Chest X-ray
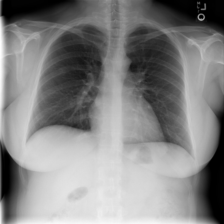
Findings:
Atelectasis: negative
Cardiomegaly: negative
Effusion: negative
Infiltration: negative
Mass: negative
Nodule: negative
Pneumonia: negative
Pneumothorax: negative
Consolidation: negative
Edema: negative
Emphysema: negative
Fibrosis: negative
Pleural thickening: negative
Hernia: negative